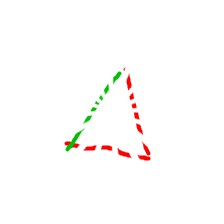
Shape: triangle